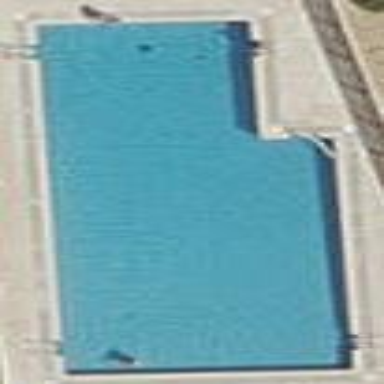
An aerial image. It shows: Swimming pool located in leisure land.